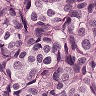
Metastatic tissue present: yes